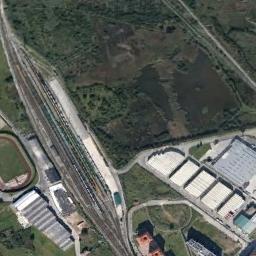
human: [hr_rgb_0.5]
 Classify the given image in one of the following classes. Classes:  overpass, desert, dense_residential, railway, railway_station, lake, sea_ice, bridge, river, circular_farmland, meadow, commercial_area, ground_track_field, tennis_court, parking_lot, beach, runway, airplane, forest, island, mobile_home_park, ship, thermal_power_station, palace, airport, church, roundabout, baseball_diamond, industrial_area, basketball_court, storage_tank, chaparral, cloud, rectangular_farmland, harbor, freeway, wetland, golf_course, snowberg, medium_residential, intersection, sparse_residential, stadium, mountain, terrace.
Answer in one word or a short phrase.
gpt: railway_station